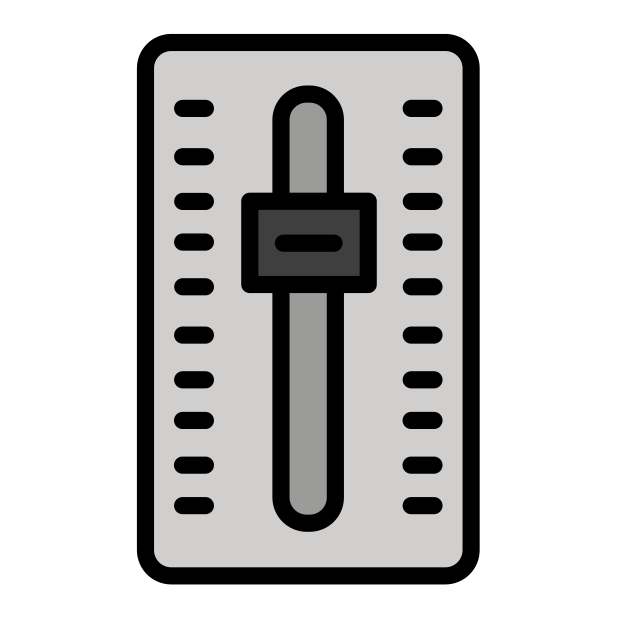
Emoji: 🎚
Name: level slider
Unicode: 0x1f39a